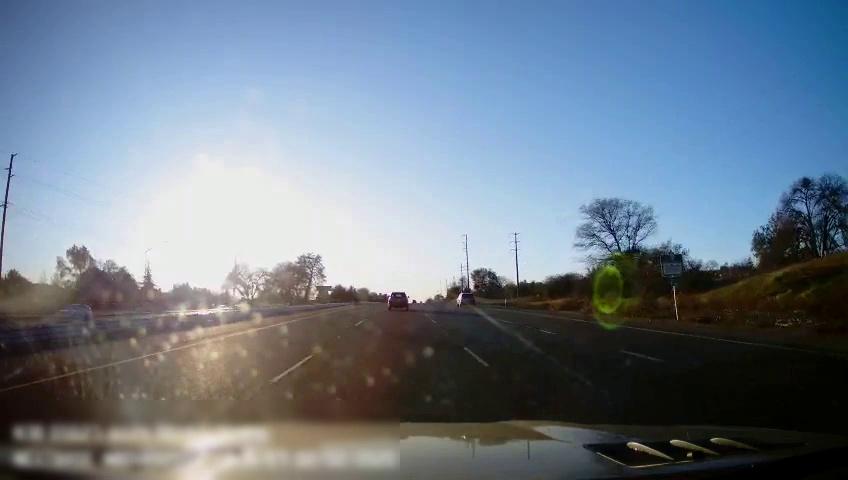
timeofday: Day
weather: Sunny
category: Drivable Space
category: Drivable Space
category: Vehicles | SUV
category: Vehicles | SUV
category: Vehicles | SUV
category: Lanes | Current Lane
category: Lanes | Current Lane
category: Lanes | Alternate Lane
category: Lanes | Alternate Lane
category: Lanes | Alternate Lane
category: Traffic | Signs